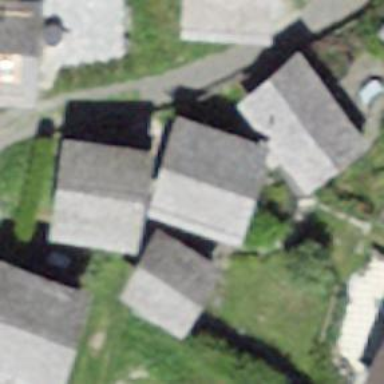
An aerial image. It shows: Building with tiled roof.